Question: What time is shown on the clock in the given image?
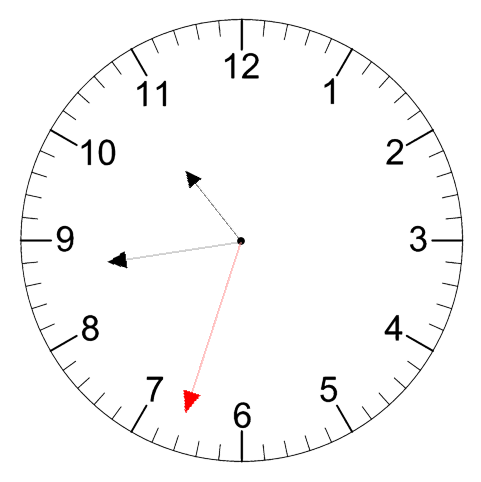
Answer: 10:43:33